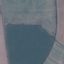
Label: AnnualCrop